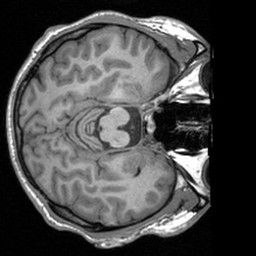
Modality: T1w
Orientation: axial
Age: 22
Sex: male
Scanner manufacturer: siemens
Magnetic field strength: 3 T
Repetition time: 1.9 s
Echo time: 0.00226 s